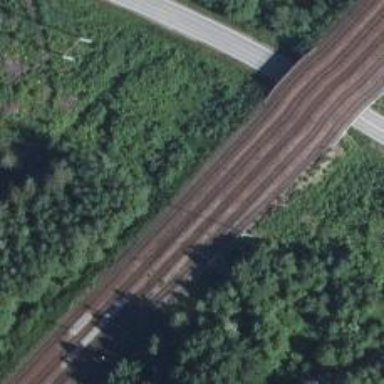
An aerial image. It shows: Wedge is used for the railway derail.